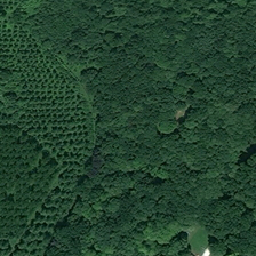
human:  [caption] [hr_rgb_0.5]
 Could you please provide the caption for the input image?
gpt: A dense forest is made up of thick trees.

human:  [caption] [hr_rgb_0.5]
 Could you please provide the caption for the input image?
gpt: The thick forest road is a combination of a thick tree.

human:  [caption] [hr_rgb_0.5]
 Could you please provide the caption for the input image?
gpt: one part of the forest has a pattern o fish scale .

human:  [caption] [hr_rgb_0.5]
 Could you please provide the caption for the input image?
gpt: Two different kinds of trees build that forest in that forest.

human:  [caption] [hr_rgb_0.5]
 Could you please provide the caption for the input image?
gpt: Two different kinds of trees make up the forest. There is a building at the corner of the forest.